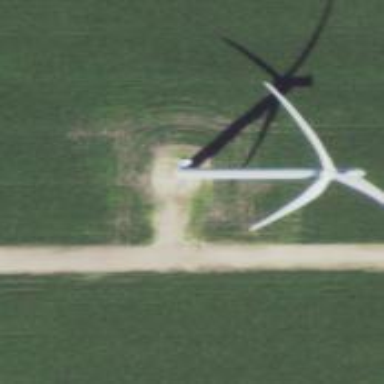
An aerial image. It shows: Wind generator in the form of horizontal axis wind turbine.